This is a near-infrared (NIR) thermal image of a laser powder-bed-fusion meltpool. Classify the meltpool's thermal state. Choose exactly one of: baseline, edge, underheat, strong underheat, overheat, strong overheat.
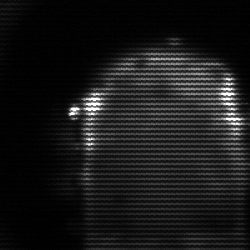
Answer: baseline